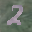
Label: 2